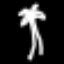
Label: palm tree